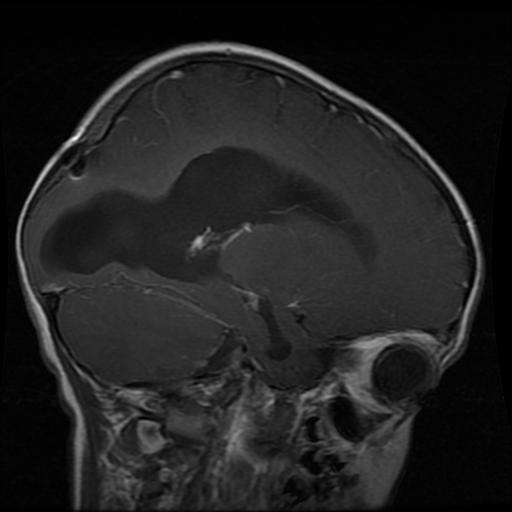
Label: glioma